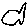
Label: fish